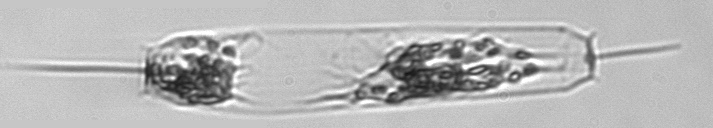
Label: Ditylum_brightwellii